Aerial crown-view tile of a tropical tree (Barro Colorado Island, Panama), acquired 20241014:
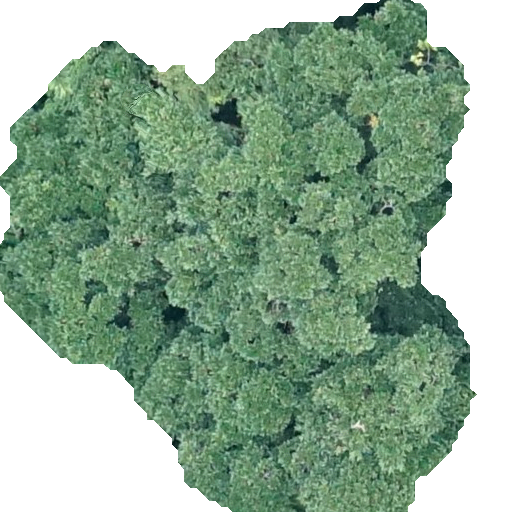
Species: Ficus obtusifolia
GBIF accepted scientific name: Ficus obtusifolia
Crown area: 279.893 m²